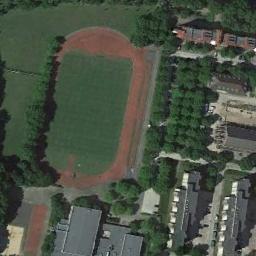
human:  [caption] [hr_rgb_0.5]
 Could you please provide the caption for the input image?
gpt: There are numerous buildings next to the ground track field .

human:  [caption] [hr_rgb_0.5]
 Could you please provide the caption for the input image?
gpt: Track and field are built on the lawn next to the buildings and trees .

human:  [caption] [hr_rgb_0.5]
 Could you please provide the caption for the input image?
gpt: The ground track field is on a lawn and a grove of trees and some buildings are next to the ground track field .

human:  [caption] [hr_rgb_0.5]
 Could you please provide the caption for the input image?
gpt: There are some trees on one side of the track .

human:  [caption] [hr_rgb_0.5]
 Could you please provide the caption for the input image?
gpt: There are some green trees around the ground track filed with a red track .